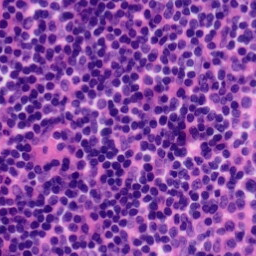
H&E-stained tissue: Tonsil